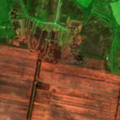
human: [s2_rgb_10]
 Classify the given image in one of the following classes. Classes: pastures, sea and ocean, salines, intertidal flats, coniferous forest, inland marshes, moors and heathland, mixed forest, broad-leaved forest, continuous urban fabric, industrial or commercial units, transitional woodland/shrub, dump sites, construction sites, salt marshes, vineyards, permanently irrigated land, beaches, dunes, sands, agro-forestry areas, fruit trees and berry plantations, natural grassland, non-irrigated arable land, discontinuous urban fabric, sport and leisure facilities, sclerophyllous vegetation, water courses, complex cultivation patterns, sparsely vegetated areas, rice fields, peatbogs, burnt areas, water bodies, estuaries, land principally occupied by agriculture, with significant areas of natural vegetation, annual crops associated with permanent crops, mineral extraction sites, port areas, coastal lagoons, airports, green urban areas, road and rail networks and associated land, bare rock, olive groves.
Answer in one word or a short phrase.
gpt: complex cultivation patterns, transitional woodland/shrub, peatbogs